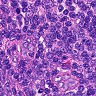
Metastatic tissue present: no